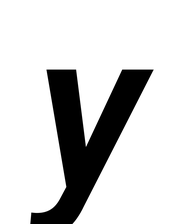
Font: Roboto-Italic_SemiBold_Italic